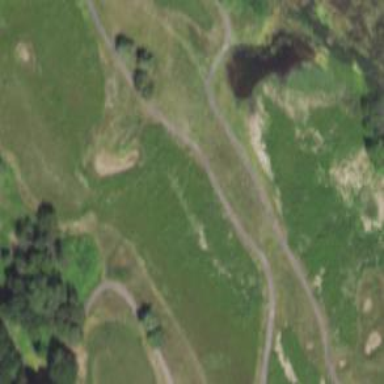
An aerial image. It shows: Pathway for golfing.